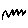
Label: zigzag